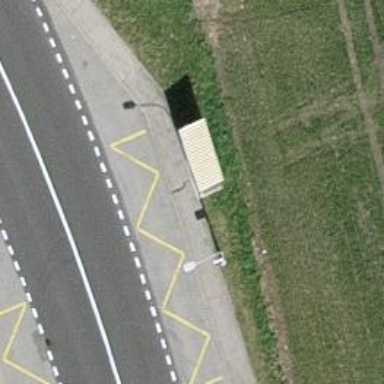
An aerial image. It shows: Bus stop with platform for public transport.